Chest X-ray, AP view. Patient: 29 years old, sex M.
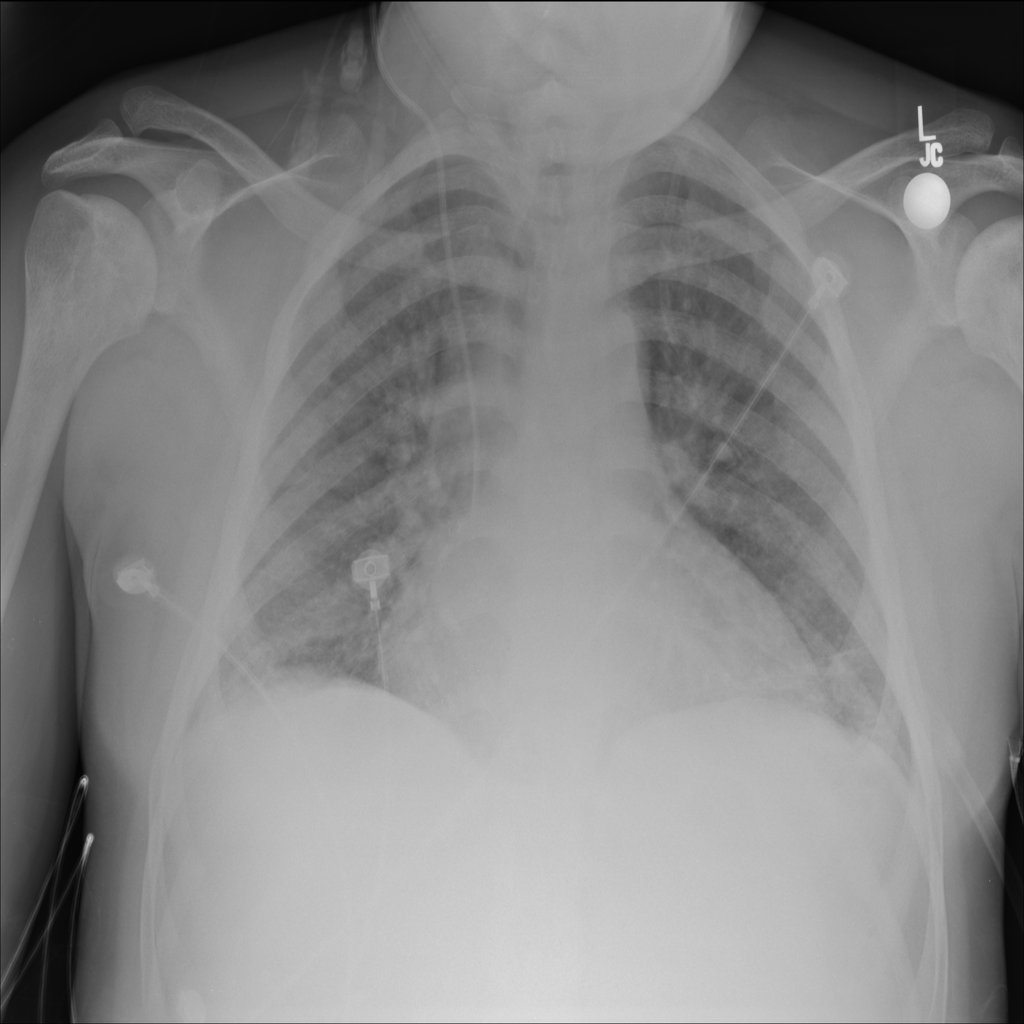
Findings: Atelectasis, Fibrosis